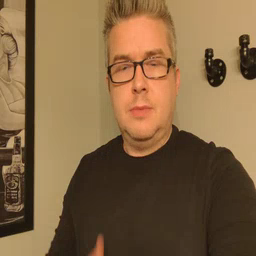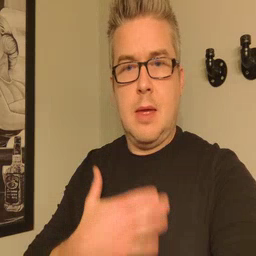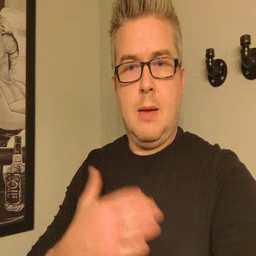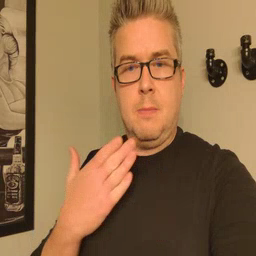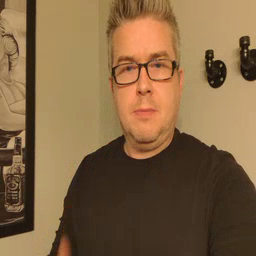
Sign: happy